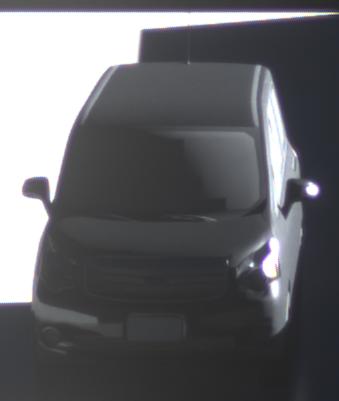
Make: Toyota
Model: Noah
Detailed model: Voxy R70G
Model produced from: 2007
Model produced until: 2013
Doors: 5
Color: black
Road condition: wet road
Daytime: morning or afternoon
Contrast: high contrast